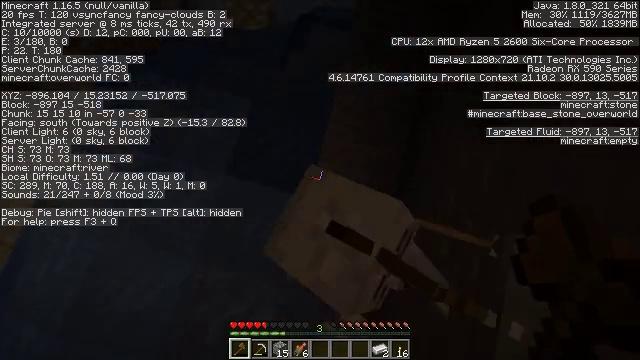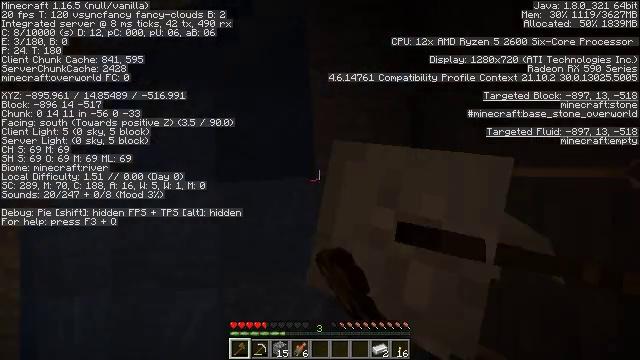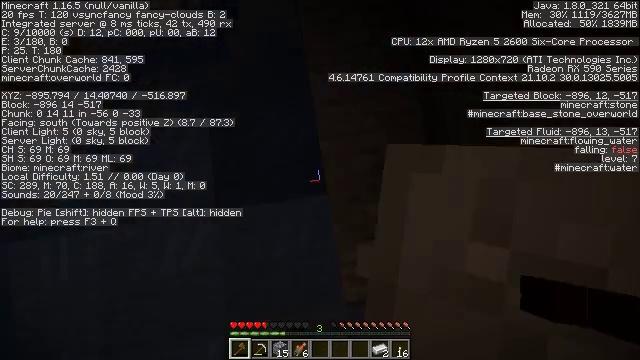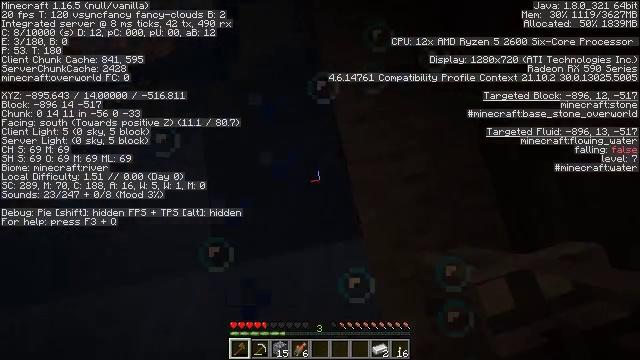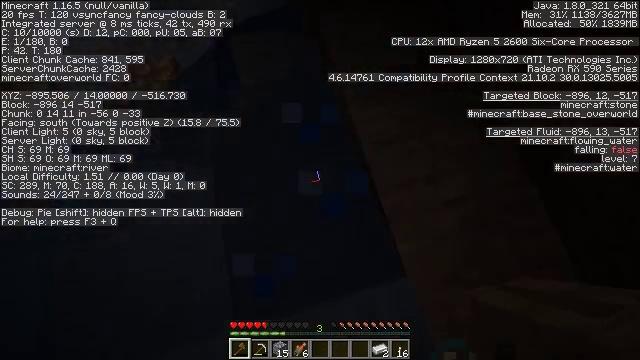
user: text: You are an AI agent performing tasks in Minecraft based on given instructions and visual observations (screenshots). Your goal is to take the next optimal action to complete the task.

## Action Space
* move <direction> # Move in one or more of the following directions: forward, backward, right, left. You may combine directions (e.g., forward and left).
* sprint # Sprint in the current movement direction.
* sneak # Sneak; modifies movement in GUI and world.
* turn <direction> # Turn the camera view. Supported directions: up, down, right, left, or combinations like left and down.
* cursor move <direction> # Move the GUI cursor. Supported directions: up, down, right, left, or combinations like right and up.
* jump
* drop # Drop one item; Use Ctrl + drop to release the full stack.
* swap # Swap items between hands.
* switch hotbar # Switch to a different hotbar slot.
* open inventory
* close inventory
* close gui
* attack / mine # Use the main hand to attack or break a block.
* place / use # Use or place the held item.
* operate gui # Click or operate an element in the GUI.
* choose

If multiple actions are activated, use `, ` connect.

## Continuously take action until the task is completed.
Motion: motion action
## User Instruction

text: Kill a skeleton.
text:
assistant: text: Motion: turn right and down, attack / mine
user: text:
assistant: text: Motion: turn right and up, attack / mine
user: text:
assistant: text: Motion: turn right and up, attack / mine
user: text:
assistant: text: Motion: turn right and up
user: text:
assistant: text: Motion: no_op